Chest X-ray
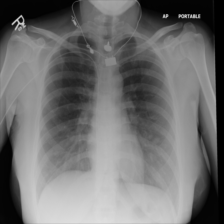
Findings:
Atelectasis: negative
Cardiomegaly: negative
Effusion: negative
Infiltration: negative
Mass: negative
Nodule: positive
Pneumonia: negative
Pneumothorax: negative
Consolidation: negative
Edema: negative
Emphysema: negative
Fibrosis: negative
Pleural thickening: negative
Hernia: negative